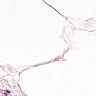
Metastatic tissue present: no